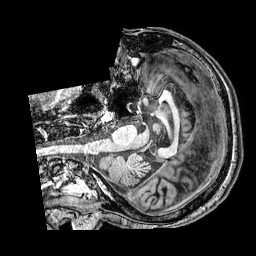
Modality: T1w
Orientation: axial
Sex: male
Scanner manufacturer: philips
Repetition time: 0.008255 s
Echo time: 0.00382 s